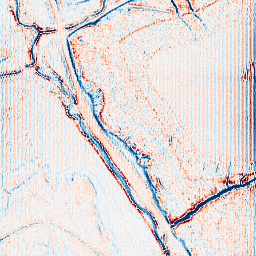
Category: edge_preserving
Decomposition family: anisotropic_diffusion
Decomposition parameters: iterations: 10
kappa: 100
gamma: 0.15
Upsampling method: fft_zeropad
Upsampling parameters: scale: 4
Upsampling scale: 4